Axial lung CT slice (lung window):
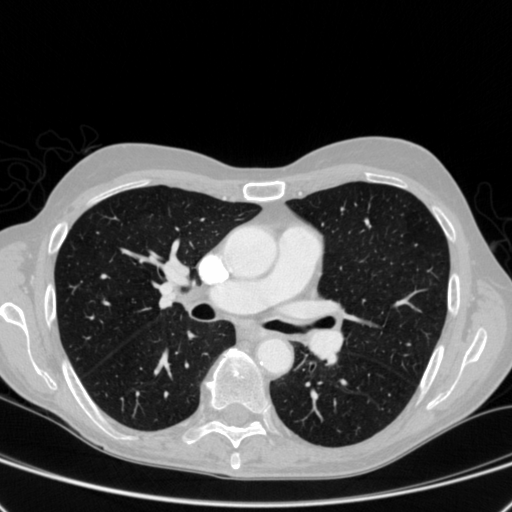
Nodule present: no